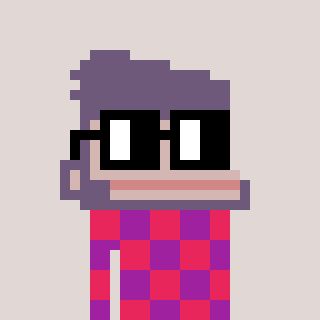
a pixel art character with square black glasses, a ape-shaped head and a magenta-colored body on a warm background